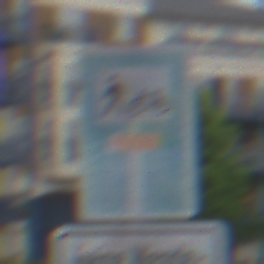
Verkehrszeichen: SackgasseRadverkehrFussgaengerDurchlaessig
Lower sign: HinweisGeaenderteVorfahrtVerkehrsfuehrungVerkehrsregelung3
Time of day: MorningAfternoon
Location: Outdoor (Urban)
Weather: Overcast
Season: NotSpecified
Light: Natural